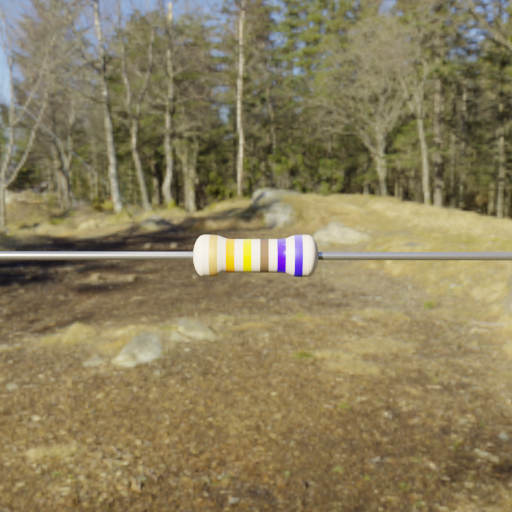
Resistor colour bands (in order): gold, orange, yellow, brown, blue, blue